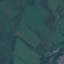
Land use / land cover class: Pasture